Question: I have created a table panel in Grafana as below:
<URL>
My requirement is to make the status column to have corresponding color shown instead of having the value "Yellow", "Green"... i.e. the word "Orange" should represent the color as below:

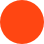
Answer: You can define thresholds which change the color of a value (options -> column styles). But you change the color of a line based on a string in it.
As a ugly workaround you could add an extra column with numbers. Like '1 (yellow)', '2 (red)', etc. and define a threshold for them. But thats still limited to .